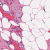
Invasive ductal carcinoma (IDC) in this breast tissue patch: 0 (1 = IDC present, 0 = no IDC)